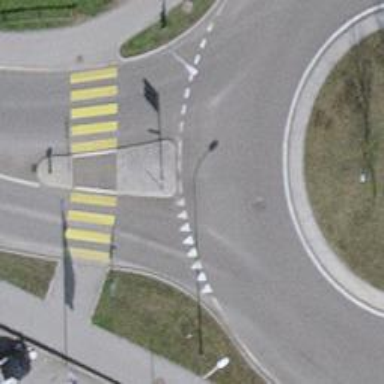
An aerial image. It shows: Road with "give way" sign.